Question: Is it possible to draw a graph in an HTML file using the jOrgChart jQuery plugin, as in the example below?
If that's not possible then what are other options are available for drawing such chart, without using Drupal?

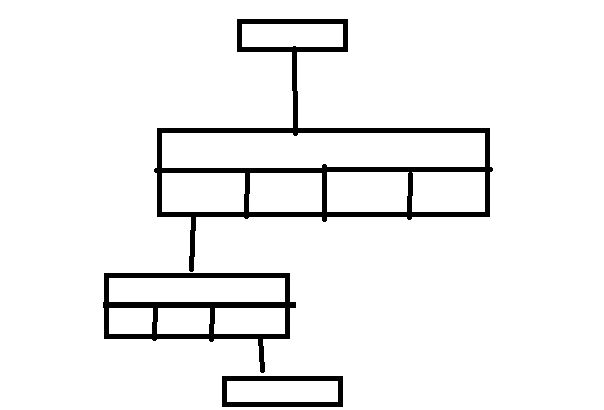
Answer: Assuming that this question is about the <URL> ... at least that's where I'll start from if some day I want to start using jOrgChart in Drupal.
For other Drupal based alternatives for charting, checkout the <URL>.
Curious to hear to what extend this attempt is an answer to this charting question ...
PS: Checkout <URL> for more details about my charting background, etc.